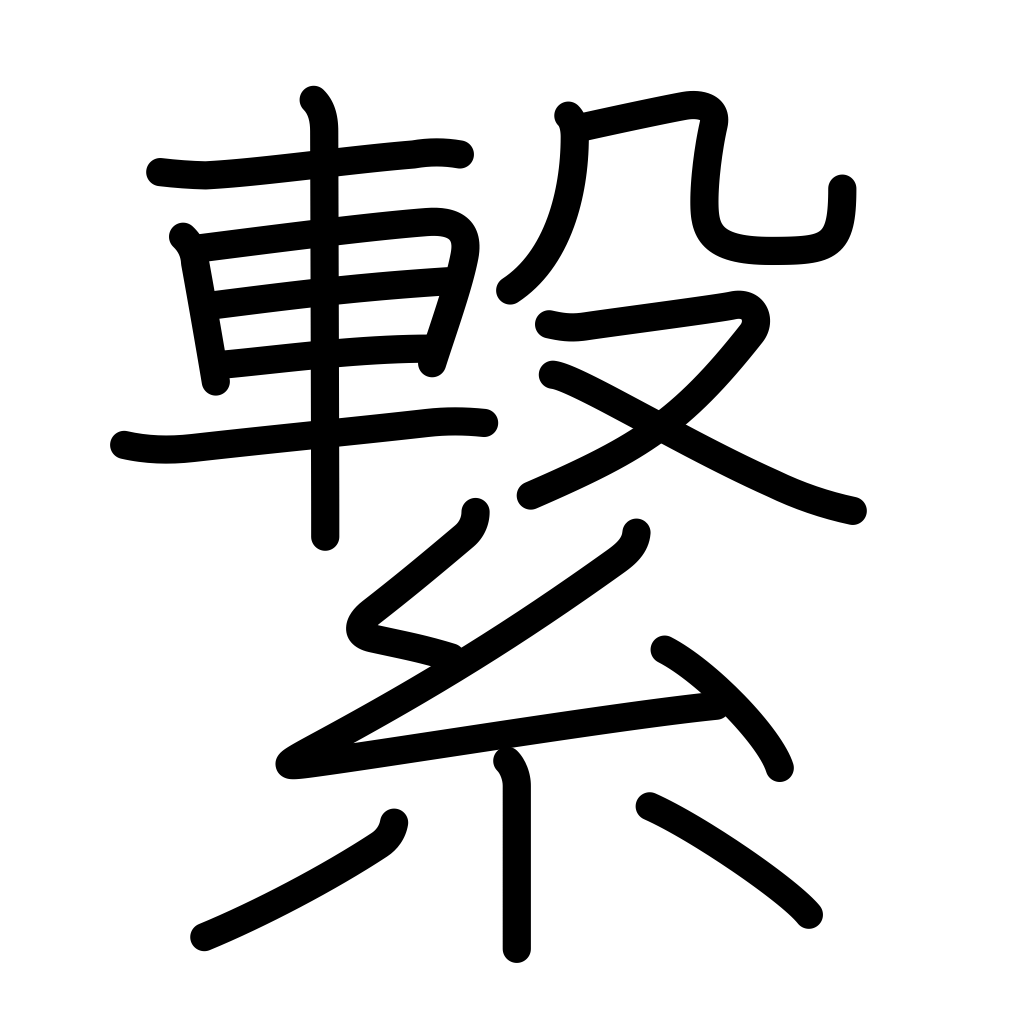
Meaning: tie, fasten, chain, tether, connect